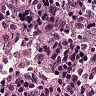
Metastatic tissue present: no